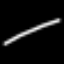
Label: line